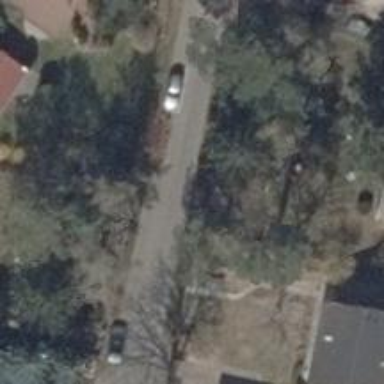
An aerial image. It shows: Driveway.